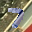
Label: 7